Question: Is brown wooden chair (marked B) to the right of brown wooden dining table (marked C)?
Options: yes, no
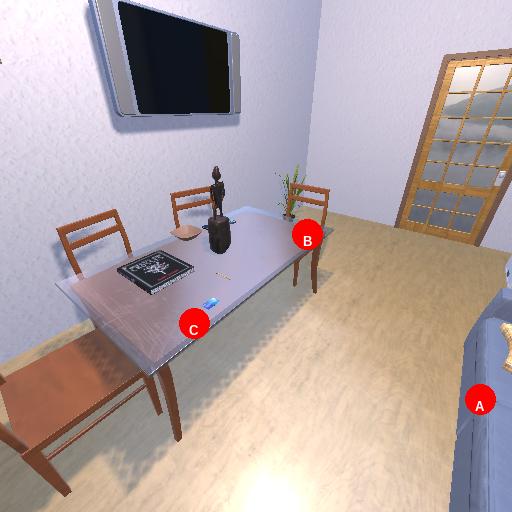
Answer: yes